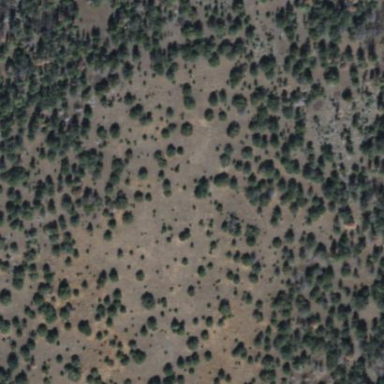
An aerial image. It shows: Patch of scrub vegetation.